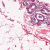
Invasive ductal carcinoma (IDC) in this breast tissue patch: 0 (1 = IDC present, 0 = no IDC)